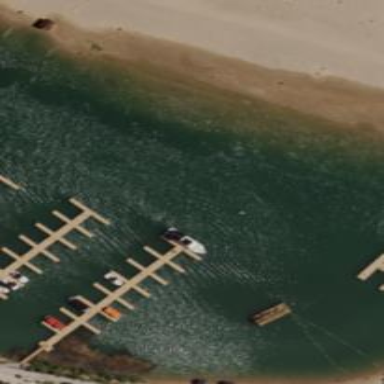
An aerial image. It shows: Pier with mooring facilities.